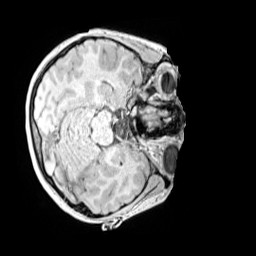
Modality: MP2RAGE
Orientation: axial
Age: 11
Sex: female
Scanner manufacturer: siemens
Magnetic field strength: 3 T
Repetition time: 4 s
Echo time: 0.00299 s